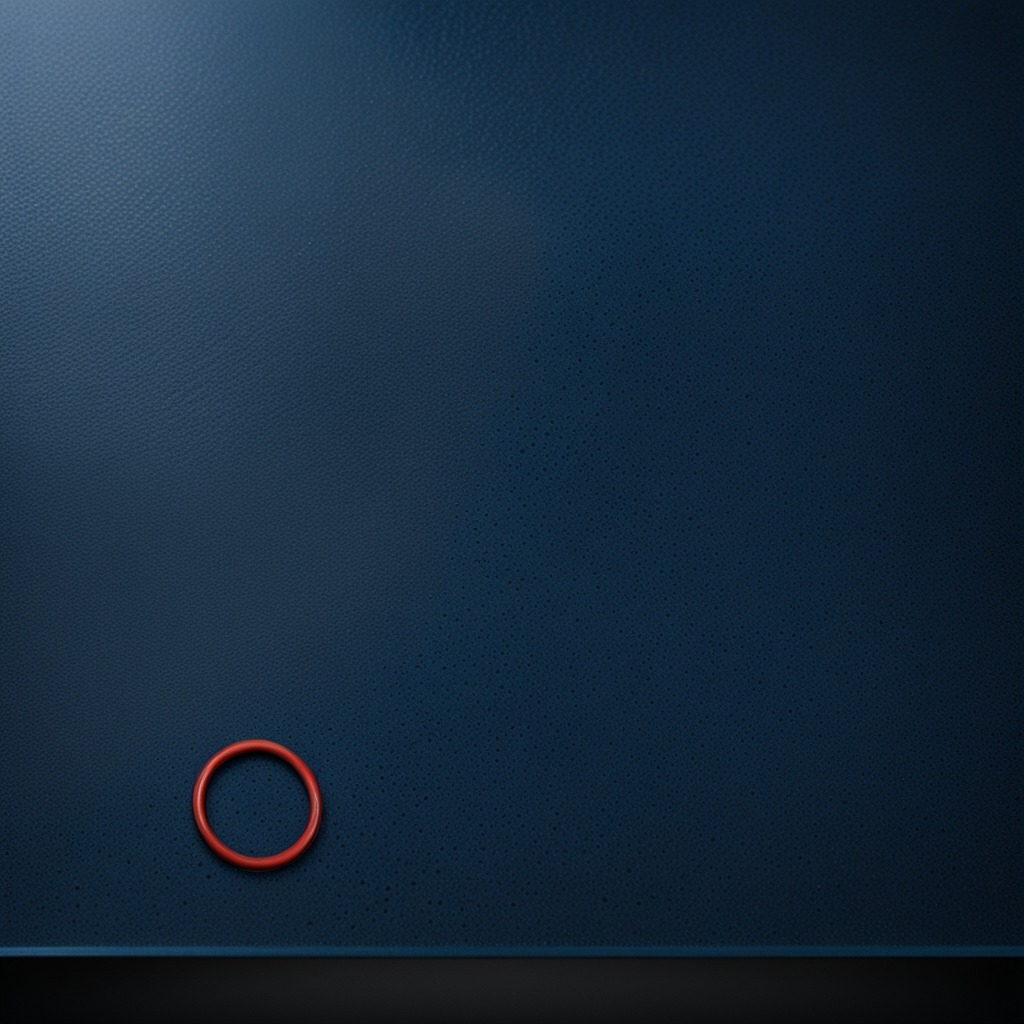
A rubber O-ring lying on a clean granite tabletop covered with a blue rubber mat inside a workshop at night dim ambient light soft shadows worn but beneath the mat